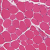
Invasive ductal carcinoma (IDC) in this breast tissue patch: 0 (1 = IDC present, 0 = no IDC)